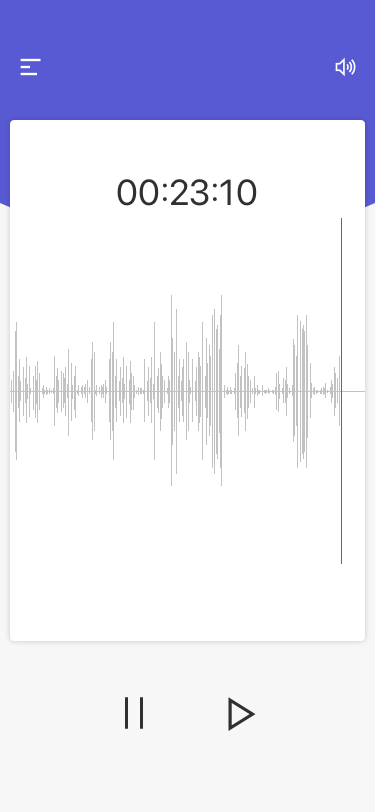
Text in this UI design:
00:23:10